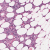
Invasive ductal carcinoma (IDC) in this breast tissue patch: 1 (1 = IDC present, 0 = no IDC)